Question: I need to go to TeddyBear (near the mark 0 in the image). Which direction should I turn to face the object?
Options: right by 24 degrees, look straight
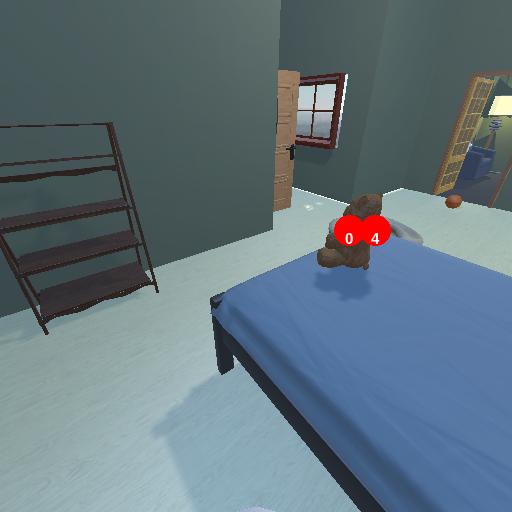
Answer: right by 24 degrees